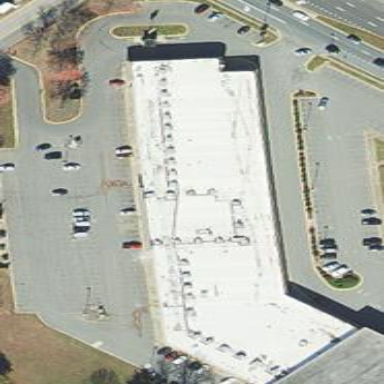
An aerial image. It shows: Retail building.